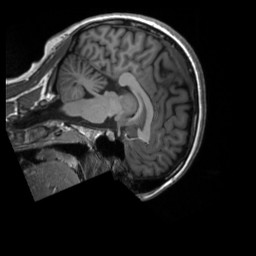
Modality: T1w
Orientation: sagittal
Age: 26
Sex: female
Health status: ill
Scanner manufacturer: siemens
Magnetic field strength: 3 T
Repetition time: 2.3 s
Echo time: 0.00201 s